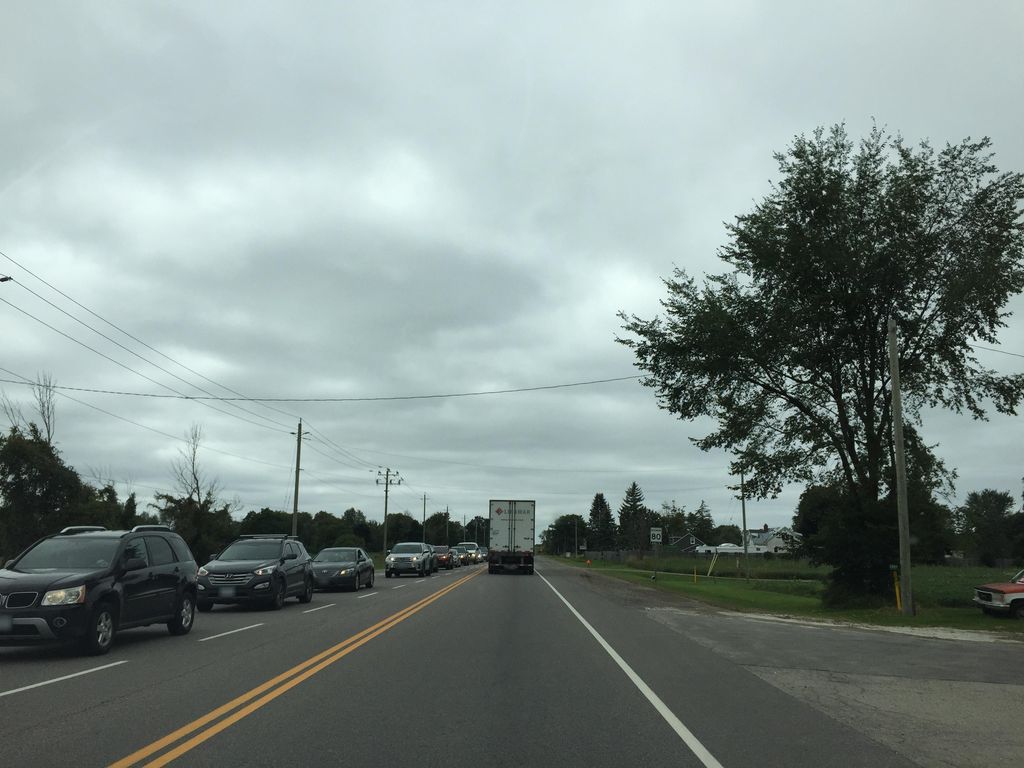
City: kitchener-waterloo